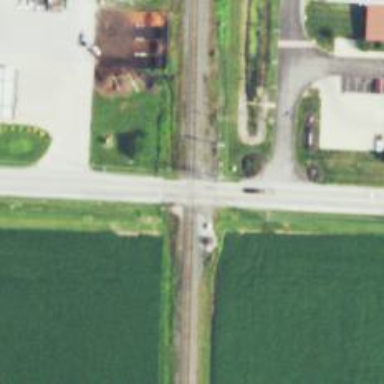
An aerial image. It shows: Railway level crossing.